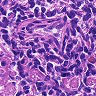
Metastatic tissue present: no